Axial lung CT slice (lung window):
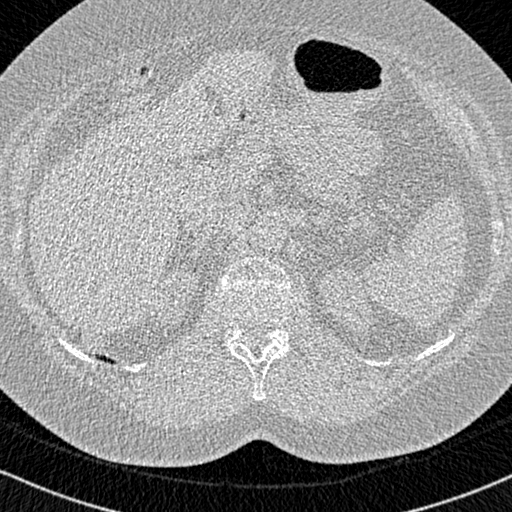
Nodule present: no